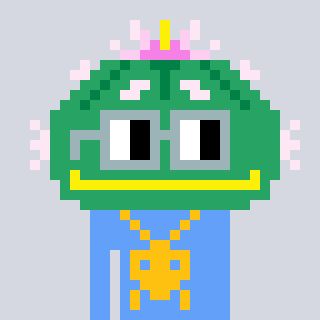
a pixel art character with square dark gray glasses, a peyote-shaped head and a blue-colored body on a cool background